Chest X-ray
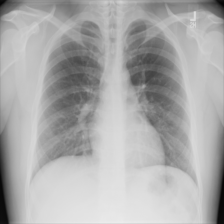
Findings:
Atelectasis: negative
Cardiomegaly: negative
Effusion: negative
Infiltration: negative
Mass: negative
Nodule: negative
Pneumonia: negative
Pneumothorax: negative
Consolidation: negative
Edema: negative
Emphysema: negative
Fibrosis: negative
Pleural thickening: negative
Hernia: negative